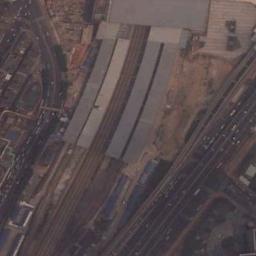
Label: railway_station